Question: I have a combobox in which I can choose to draw either a rectangle, a circle or by freehand.
If I choose to draw a circle it draws it perfectly. If I then switch to draw a rectangle it draws a circle inside the rectangle. The same happens if I first choose to draw a rectangle and then a circle. (See Picture below)
My questions are:
1. How can I switch between drawing a circle and a rectangle without the circle appearing inside the rectangle?
2. How can I get the rectangle/circle to show while I'm dragging the mouse. What I mean is how can the lines show until I release the mouse click?
3. Why doesn't it work drawing by free hand?

This is my testclass:
'''
import java.awt.*;
import java.awt.event.*;
import java.util.*;
import javax.swing.*;
public class Lab6 extends JFrame implements ActionListener {
int startX, startY, endX, endY, w, h;
ArrayList<Shape> shapeList = new ArrayList<Shape>();
Container cp = getContentPane();
private JPanel topPanel;
private JComboBox comboBox;
private final String[] boxOptions = new String[] {"Rektangel", "Cirkel", "Frihand"};
public Lab6(String title) {
super(title);
this.setLayout(new BorderLayout());
this.setDefaultCloseOperation(EXIT_ON_CLOSE);
this.setLocationRelativeTo(null);
this.setSize(840, 500);
this.initComponents();
this.setVisible(true);
}
private void initComponents() {
topPanel = new JPanel(new GridLayout(1,2));
topPanel.setPreferredSize(new Dimension(0,40));
comboBox = new JComboBox(boxOptions);
comboBox.setSelectedIndex(0);
comboBox.addActionListener(this);
topPanel.add(comboBox);
this.add(topPanel, BorderLayout.PAGE_START);
}
@Override
public void paint(Graphics g) {
for (Shape s : shapeList) {
s.draw(g);
}
}
@Override
public void actionPerformed(ActionEvent e) {
if (e.getSource().equals(comboBox)) {
JComboBox cb = (JComboBox)e.getSource();
if (cb.getSelectedItem().equals("Rektangel")) {
cp.addMouseListener(new MouseAdapter() {
@Override
public void mousePressed(MouseEvent e) {
startX = e.getX();
startY = e.getY();
}
@Override
public void mouseReleased(MouseEvent e) {
endX = e.getX();
endY = e.getY();
int width = startX - endX;
int height = startY - endY;
w = Math.abs(width);
h = Math.abs(height);
Rectangle r = new Rectangle(startX, startY, w, h);
shapeList.add(r);
repaint();
}
});
}
else if (cb.getSelectedItem().equals("Cirkel")) {
cp.addMouseListener(new MouseAdapter() {
@Override
public void mousePressed(MouseEvent e) {
startX = e.getX();
startY = e.getY();
}
@Override
public void mouseReleased(MouseEvent e) {
endX = e.getX();
endY = e.getY();
int width = startX - endX;
int height = startY - endY;
w = Math.abs(width);
h = Math.abs(height);
Circle c = new Circle(startX, startY, w, h);
shapeList.add(c);
repaint();
}
});
}
else if (cb.getSelectedItem().equals("Frihand")) { //I need help with this part
cp.addMouseListener(new MouseAdapter() {
@Override
public void mousePressed(MouseEvent e) {
startX = e.getX();
startY = e.getY();
}
@Override
public void mouseDragged(MouseEvent e) {
FreeHand fh = new FreeHand(startX, startY, e.getX(), e.getY());
shapeList.add(fh);
repaint();
}
});
}
}
}
public static void main(String args[]) {
new Lab6("Drawing Program");
}
}
'''
In class Rectangle (class Circle looks the same):
'''
import java.awt.*;
public class Rectangle extends Shape {
public Rectangle(int x, int y, int width, int height) {
super(x, y, width, height);
}
public Rectangle() {
super();
}
@Override
public void draw(Graphics g) {
Graphics2D g2 = (Graphics2D) g;
g2.setColor(Color.RED);
g2.setStroke(new BasicStroke(4));
g.drawRect(getX(), getY(), getWidth(), getHeight());
}
}
'''
In class FreeHand (I need help with this part):
'''
import java.awt.*;
public class FreeHand extends Shape {
public FreeHand(int x, int y, int width, int height) {
super(x, y, width, height);
}
public FreeHand() {
super();
}
@Override
public void draw(Graphics g) {
Graphics2D g2 = (Graphics2D) g;
g2.setColor(Color.BLUE);
g2.setStroke(new BasicStroke(4));
g2.drawLine(getX(), getY(), getWidth(), getHeight());
}
}
'''
In class shape:
'''
import java.awt.Graphics;
import javax.swing.JPanel;
public abstract class Shape extends JPanel {
private int startX, startY, width, height;
public Shape() {
this(0, 0, 1, 1);
}
public Shape(int startX, int startY, int width, int height) {
this.startX = startX;
this.startY = startY;
this.width = width;
this.height = height;
}
public abstract void draw(Graphics g);
@Override
public int getX() {
return startX;
}
@Override
public int getY() {
return startY;
}
@Override
public int getWidth() {
return width;
}
@Override
public int getHeight() {
return height;
}
}
'''
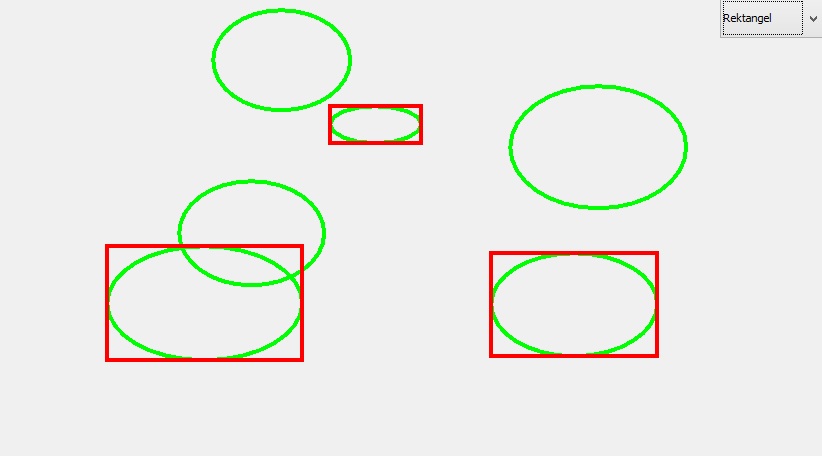
Answer: There are a multitude of things going on...
1. Overriding paint of JFrame
2. Not calling super.paint before performing custom painting.
3. Adding a new MosueListener EVERY time you change the shape
Instead, create a custom component, extending from something like 'JPanel' and override it's 'paintComponent' method. Use this component has your basic drawing surface (your controls should contained in another component).
Make sure you call 'super.paintComponent' before performing any custom painting so you don't break the paint chain
See <URL> for more details
Create a SINGLE 'MouseListener' and register it to the panel. When the use selects a different shape, change a state variable within the panel (via a setter) which tells the 'MouseListener' what it should do when the user starts drawing.
Create a custom class that extends from 'JPanel'...
'''
public static class ShapePane extends JPanel {
}
'''
Override the classes 'paintComponent' method...
'''
public static class ShapePane extends JPanel {
@Override
protected void paintComponent(Graphics g) {
super.paintComponent(g);
// Custom Painting here...
}
}
'''
Provide some sizing hints for the layout manager...
'''
public static class ShapePane extends JPanel {
@Override
protected void paintComponent(Graphics g) {
super.paintComponent(g);
// Custom Painting here...
}
public Dimension getPreferredSize() {
return new Dimension(200, 200);
}
}
'''
Provide a means by which the type of shape can be changed...so you know what to paint...
'''
public static class ShapePane extends JPanel {
public enum ShapeType {
CIRCLE,
RECTANGLE
}
private ShapeType currentShapeType;
public void setCurrentShapeType(ShapeType currentShapeType) {
this.currentShapeType = currentShapeType;
}
public ShapeType getCurrentShapeType() {
return currentShapeType;
}
@Override
protected void paintComponent(Graphics g) {
super.paintComponent(g);
// Custom Painting here...
}
}
'''
Add a SINGLE 'MouseListener' to the custom class to create the required type of shapes...
'''
public static class ShapePane extends JPanel {
public enum ShapeType {
CIRCLE,
RECTANGLE
}
private ShapeType currentShapeType;
public ShapePane() {
addMouseListener(new MouseAdapter() {
private Point clickPoint;
@Override
public void mousePressed(MouseEvent e) {
clickPoint = e.getPoint();
}
@Override
public void mouseReleased(MouseEvent e) {
Point releasePoint = e.getPoint();
int x = Math.min(releasePoint.x, clickPoint.x);
int y = Math.min(releasePoint.y, clickPoint.y);
int width = Math.abs(clickPoint.x - releasePoint.x);
int height = Math.abs(clickPoint.y - releasePoint.y);
switch (getCurrentShapeType()) {
case CIRCLE:
// Make a circle
break;
case RECTANGLE:
// Make a rectangle...
break;
}
repaint();
}
});
}
public void setCurrentShapeType(ShapeType currentShapeType) {
this.currentShapeType = currentShapeType;
}
public ShapeType getCurrentShapeType() {
return currentShapeType;
}
@Override
protected void paintComponent(Graphics g) {
super.paintComponent(g);
// Custom Painting here...
}
}
'''
Fill in the blanks...
Create another 'JPanel' (you can simply create an instance this time), add your controls to it
Create an instance of a 'JFrame', add the custom class to it and the controls panel (make sure they are laid out correctly so they don't override each other - see <URL>
Use appropriate listeners to the controls to determine the type of shape the user wants to draw and set the 'currentShapeType' property accordingly...